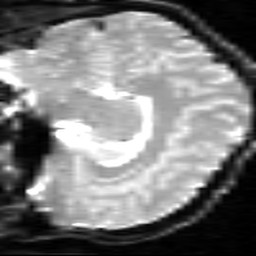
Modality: inplaneT2
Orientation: sagittal
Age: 22